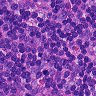
Metastatic tissue present: no